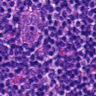
Metastatic tissue present: no